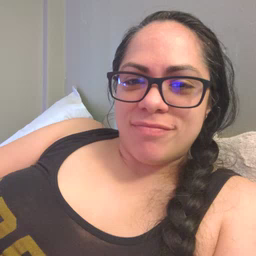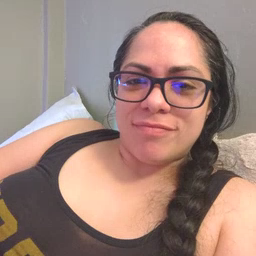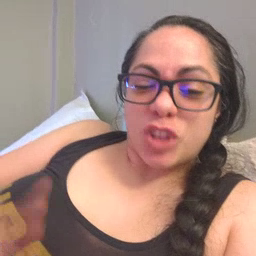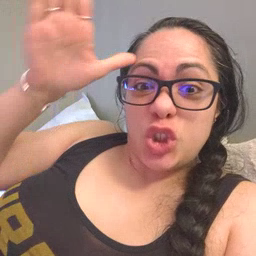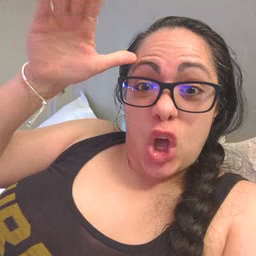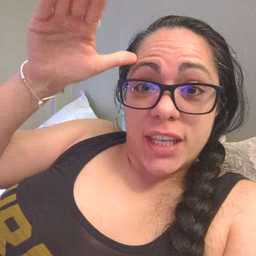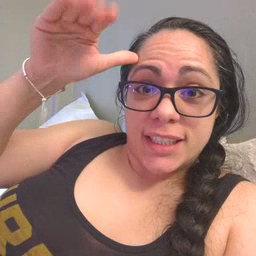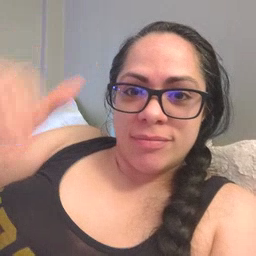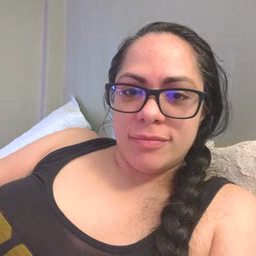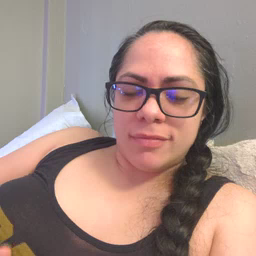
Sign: donkey